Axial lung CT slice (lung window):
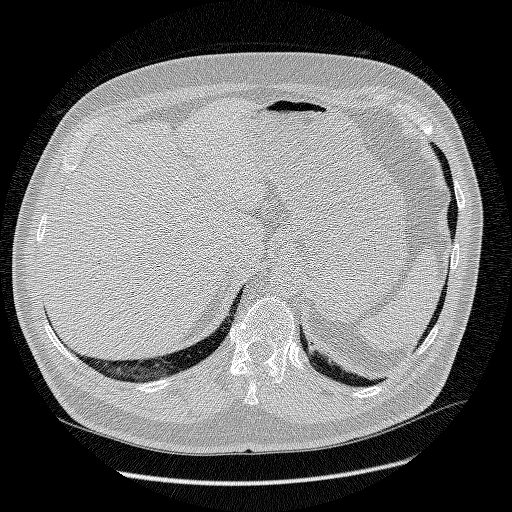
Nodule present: no